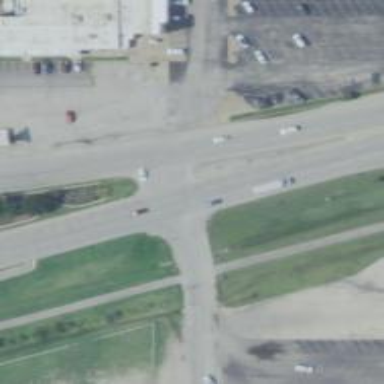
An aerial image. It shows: Road with stop sign.